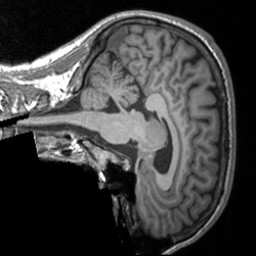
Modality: T1w
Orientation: sagittal
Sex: male
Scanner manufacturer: siemens
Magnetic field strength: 3 T
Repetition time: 1.9 s
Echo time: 0.00226 s